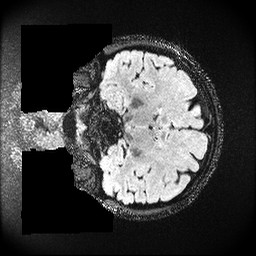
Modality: FLAIR
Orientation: coronal
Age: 21
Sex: female
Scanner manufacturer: ge
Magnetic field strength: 3 T
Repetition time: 4.802 s
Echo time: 0.1172 s